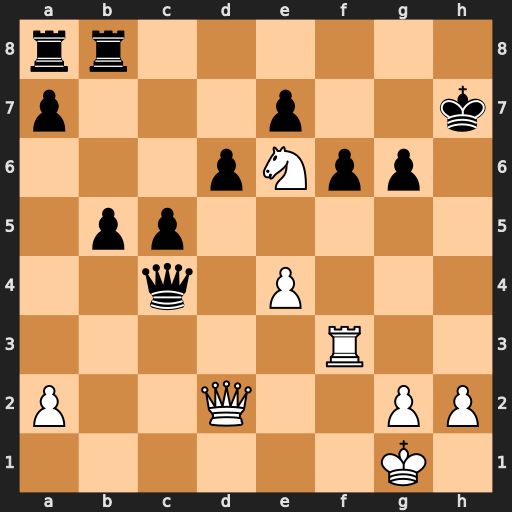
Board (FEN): rr6/p3p2k/3pNpp1/1pp5/2q1P3/5R2/P2Q2PP/6K1
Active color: w
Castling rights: -
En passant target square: -
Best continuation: Qh6+ Kxh6 Rh3#